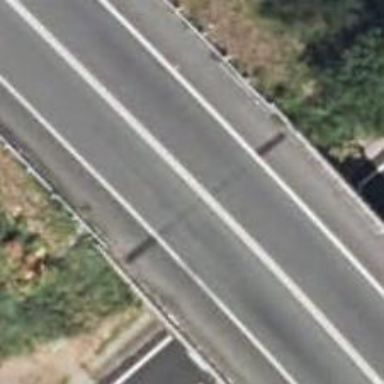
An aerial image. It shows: Motorway bridge with asphalt surface.